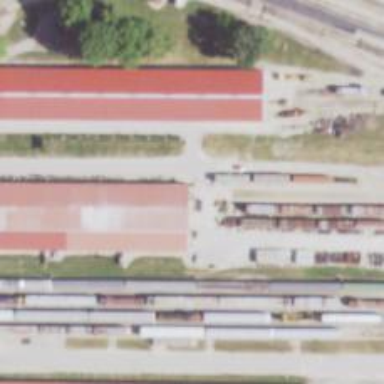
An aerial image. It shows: Preserved railway yard with electrified contact lines. The yard includes building passage tunnel.